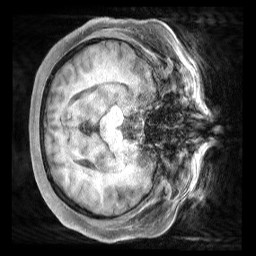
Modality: T1w
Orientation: axial
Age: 31
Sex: female
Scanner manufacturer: siemens
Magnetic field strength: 3 T
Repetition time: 2 s
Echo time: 0.00211 s